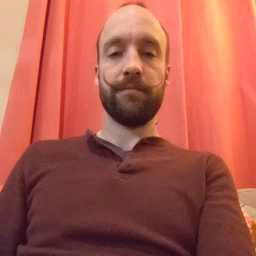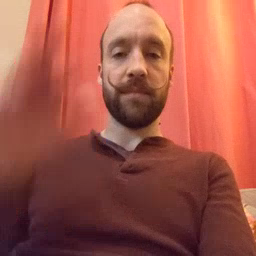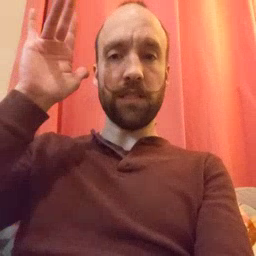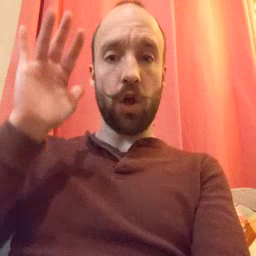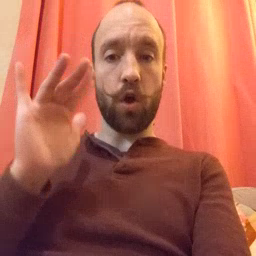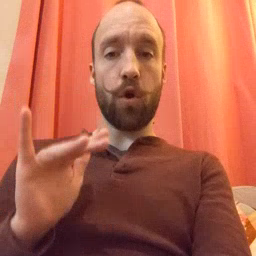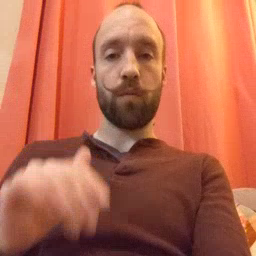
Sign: snow